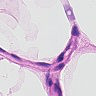
Metastatic tissue present: no